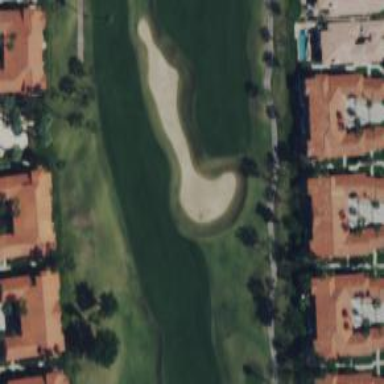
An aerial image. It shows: Sand bunker on golf course.